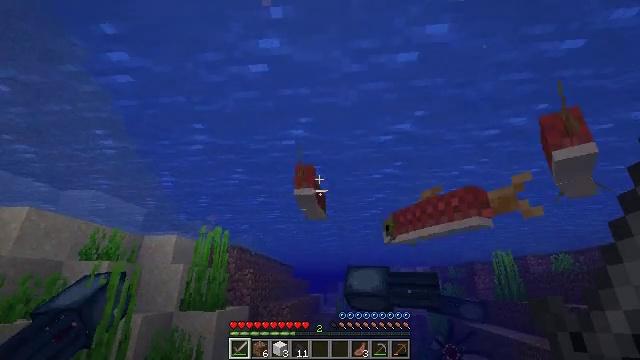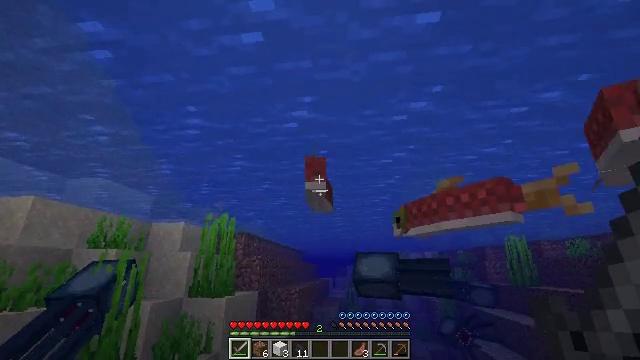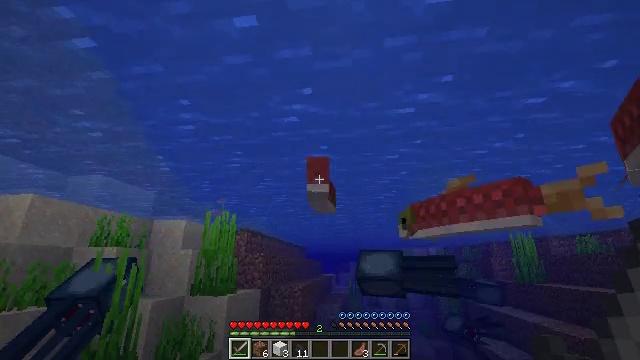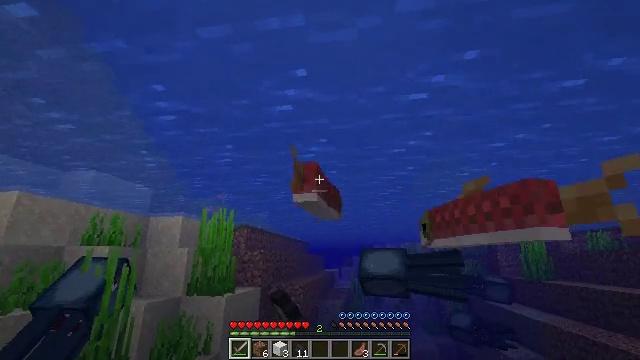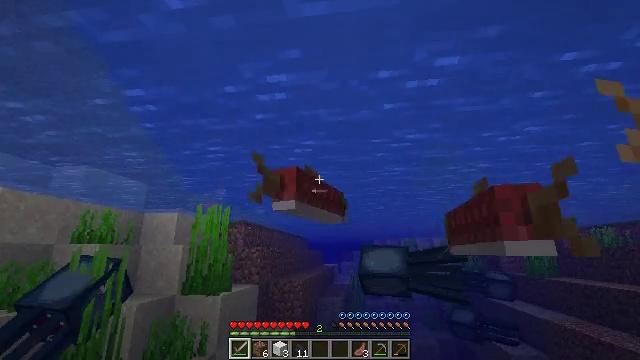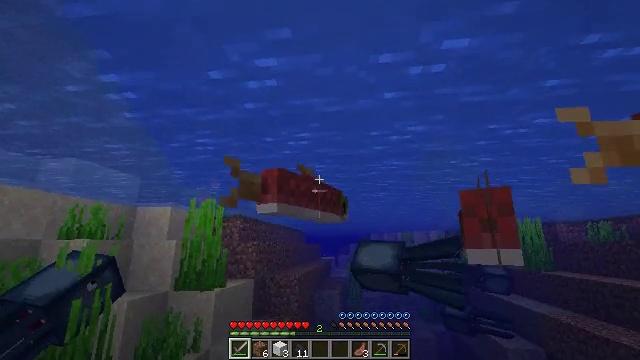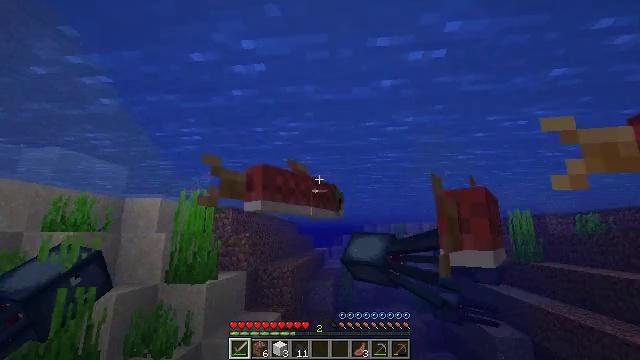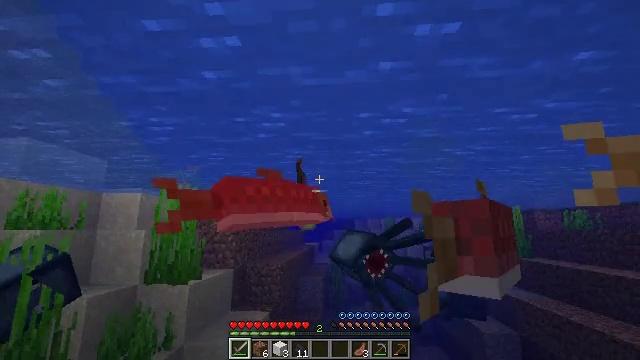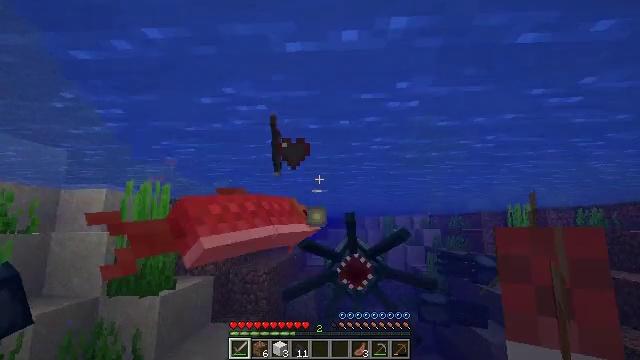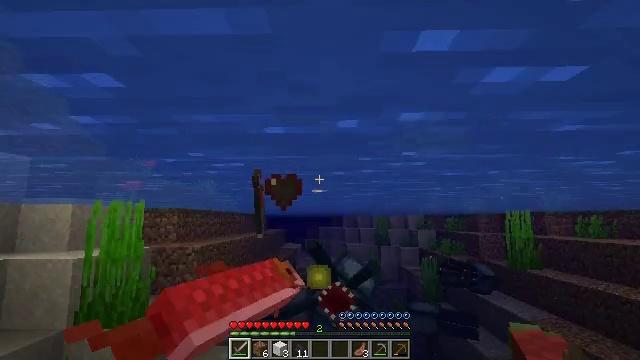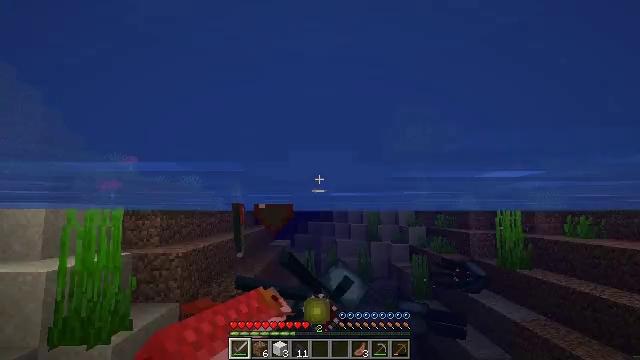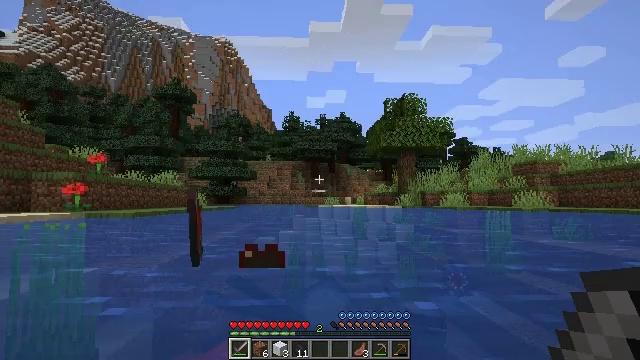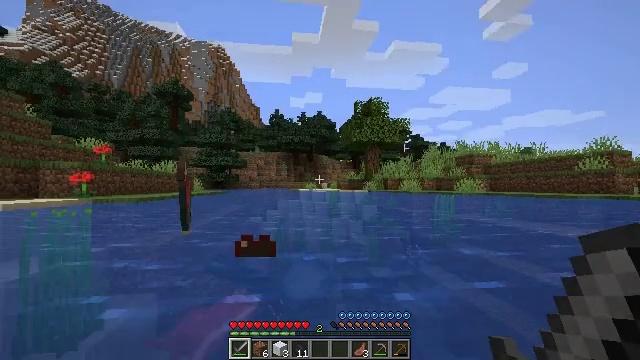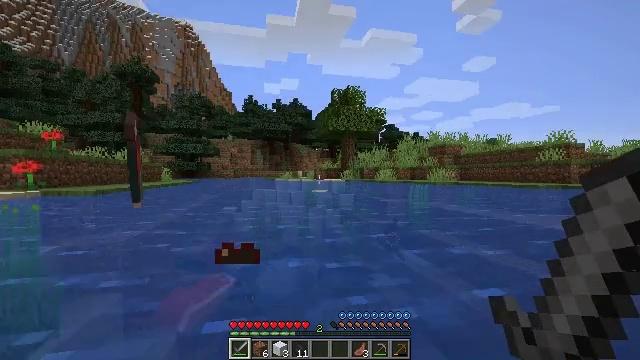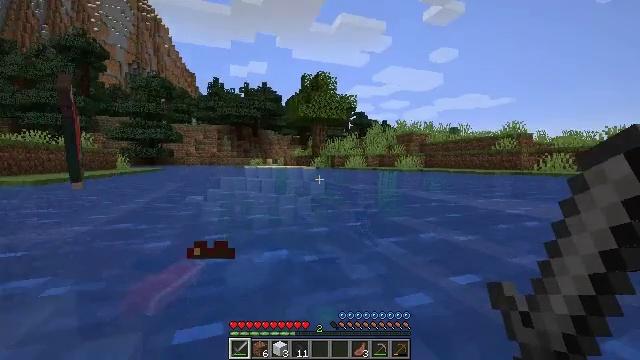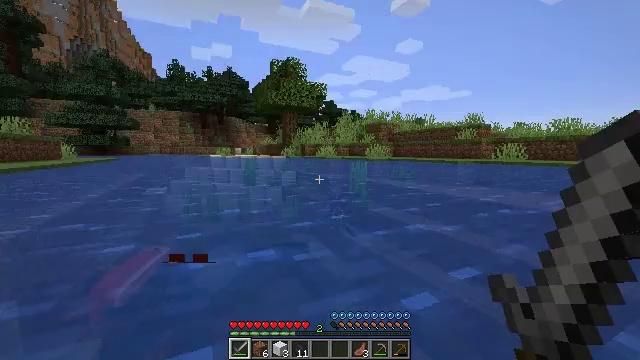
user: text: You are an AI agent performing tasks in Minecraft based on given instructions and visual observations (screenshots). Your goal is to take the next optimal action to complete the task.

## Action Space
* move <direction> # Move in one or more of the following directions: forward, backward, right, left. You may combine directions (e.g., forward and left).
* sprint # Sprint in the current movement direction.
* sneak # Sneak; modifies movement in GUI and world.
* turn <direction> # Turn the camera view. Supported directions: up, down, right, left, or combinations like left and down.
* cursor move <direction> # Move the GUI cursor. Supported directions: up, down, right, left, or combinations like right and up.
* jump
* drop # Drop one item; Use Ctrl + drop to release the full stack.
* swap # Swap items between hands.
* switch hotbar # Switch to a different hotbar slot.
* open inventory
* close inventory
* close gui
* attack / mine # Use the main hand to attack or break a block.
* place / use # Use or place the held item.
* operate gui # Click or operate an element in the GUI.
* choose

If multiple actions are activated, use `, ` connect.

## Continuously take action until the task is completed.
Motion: motion action
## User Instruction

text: Kill the salmon.
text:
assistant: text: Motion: move forward, turn left and down
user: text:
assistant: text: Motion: move forward, attack / mine
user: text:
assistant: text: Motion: move forward, turn down, attack / mine
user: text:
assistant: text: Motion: move forward, turn down, attack / mine
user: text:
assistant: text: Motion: move forward, turn down
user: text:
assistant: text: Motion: move forward, turn right and down
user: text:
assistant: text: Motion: move forward, turn right and down
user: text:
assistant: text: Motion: move forward, turn right and down
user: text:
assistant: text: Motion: move forward, turn right and down
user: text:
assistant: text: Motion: move forward and move left, turn right and down
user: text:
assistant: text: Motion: move forward and move left, turn right and down
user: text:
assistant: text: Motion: move forward and move left, turn right and down
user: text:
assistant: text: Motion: move forward and move left, turn right and down
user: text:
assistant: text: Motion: move forward and move left, turn right and down
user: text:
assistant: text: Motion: move forward and move left, turn right and down
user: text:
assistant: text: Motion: move forward and move left, turn right and down
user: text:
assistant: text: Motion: move forward and move left, turn right and down
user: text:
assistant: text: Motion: move forward and move left, turn right and down
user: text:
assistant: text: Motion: move forward and move left, turn right and down
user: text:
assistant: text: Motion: move forward and move left, turn right and down
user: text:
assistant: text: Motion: move forward and move left, turn right and down
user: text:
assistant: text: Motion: move forward and move left, turn right and down
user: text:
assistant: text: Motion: move forward and move left, turn right and down
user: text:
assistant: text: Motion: move forward and move left, turn right and down
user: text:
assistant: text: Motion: move forward and move left, turn right and down
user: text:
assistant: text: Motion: move forward and move left, turn right and down
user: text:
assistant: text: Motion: move forward and move left, turn right and down
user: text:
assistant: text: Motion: move forward and move left, turn right and down
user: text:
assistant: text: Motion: move forward and move left, turn right
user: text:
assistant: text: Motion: move forward and move left, turn right